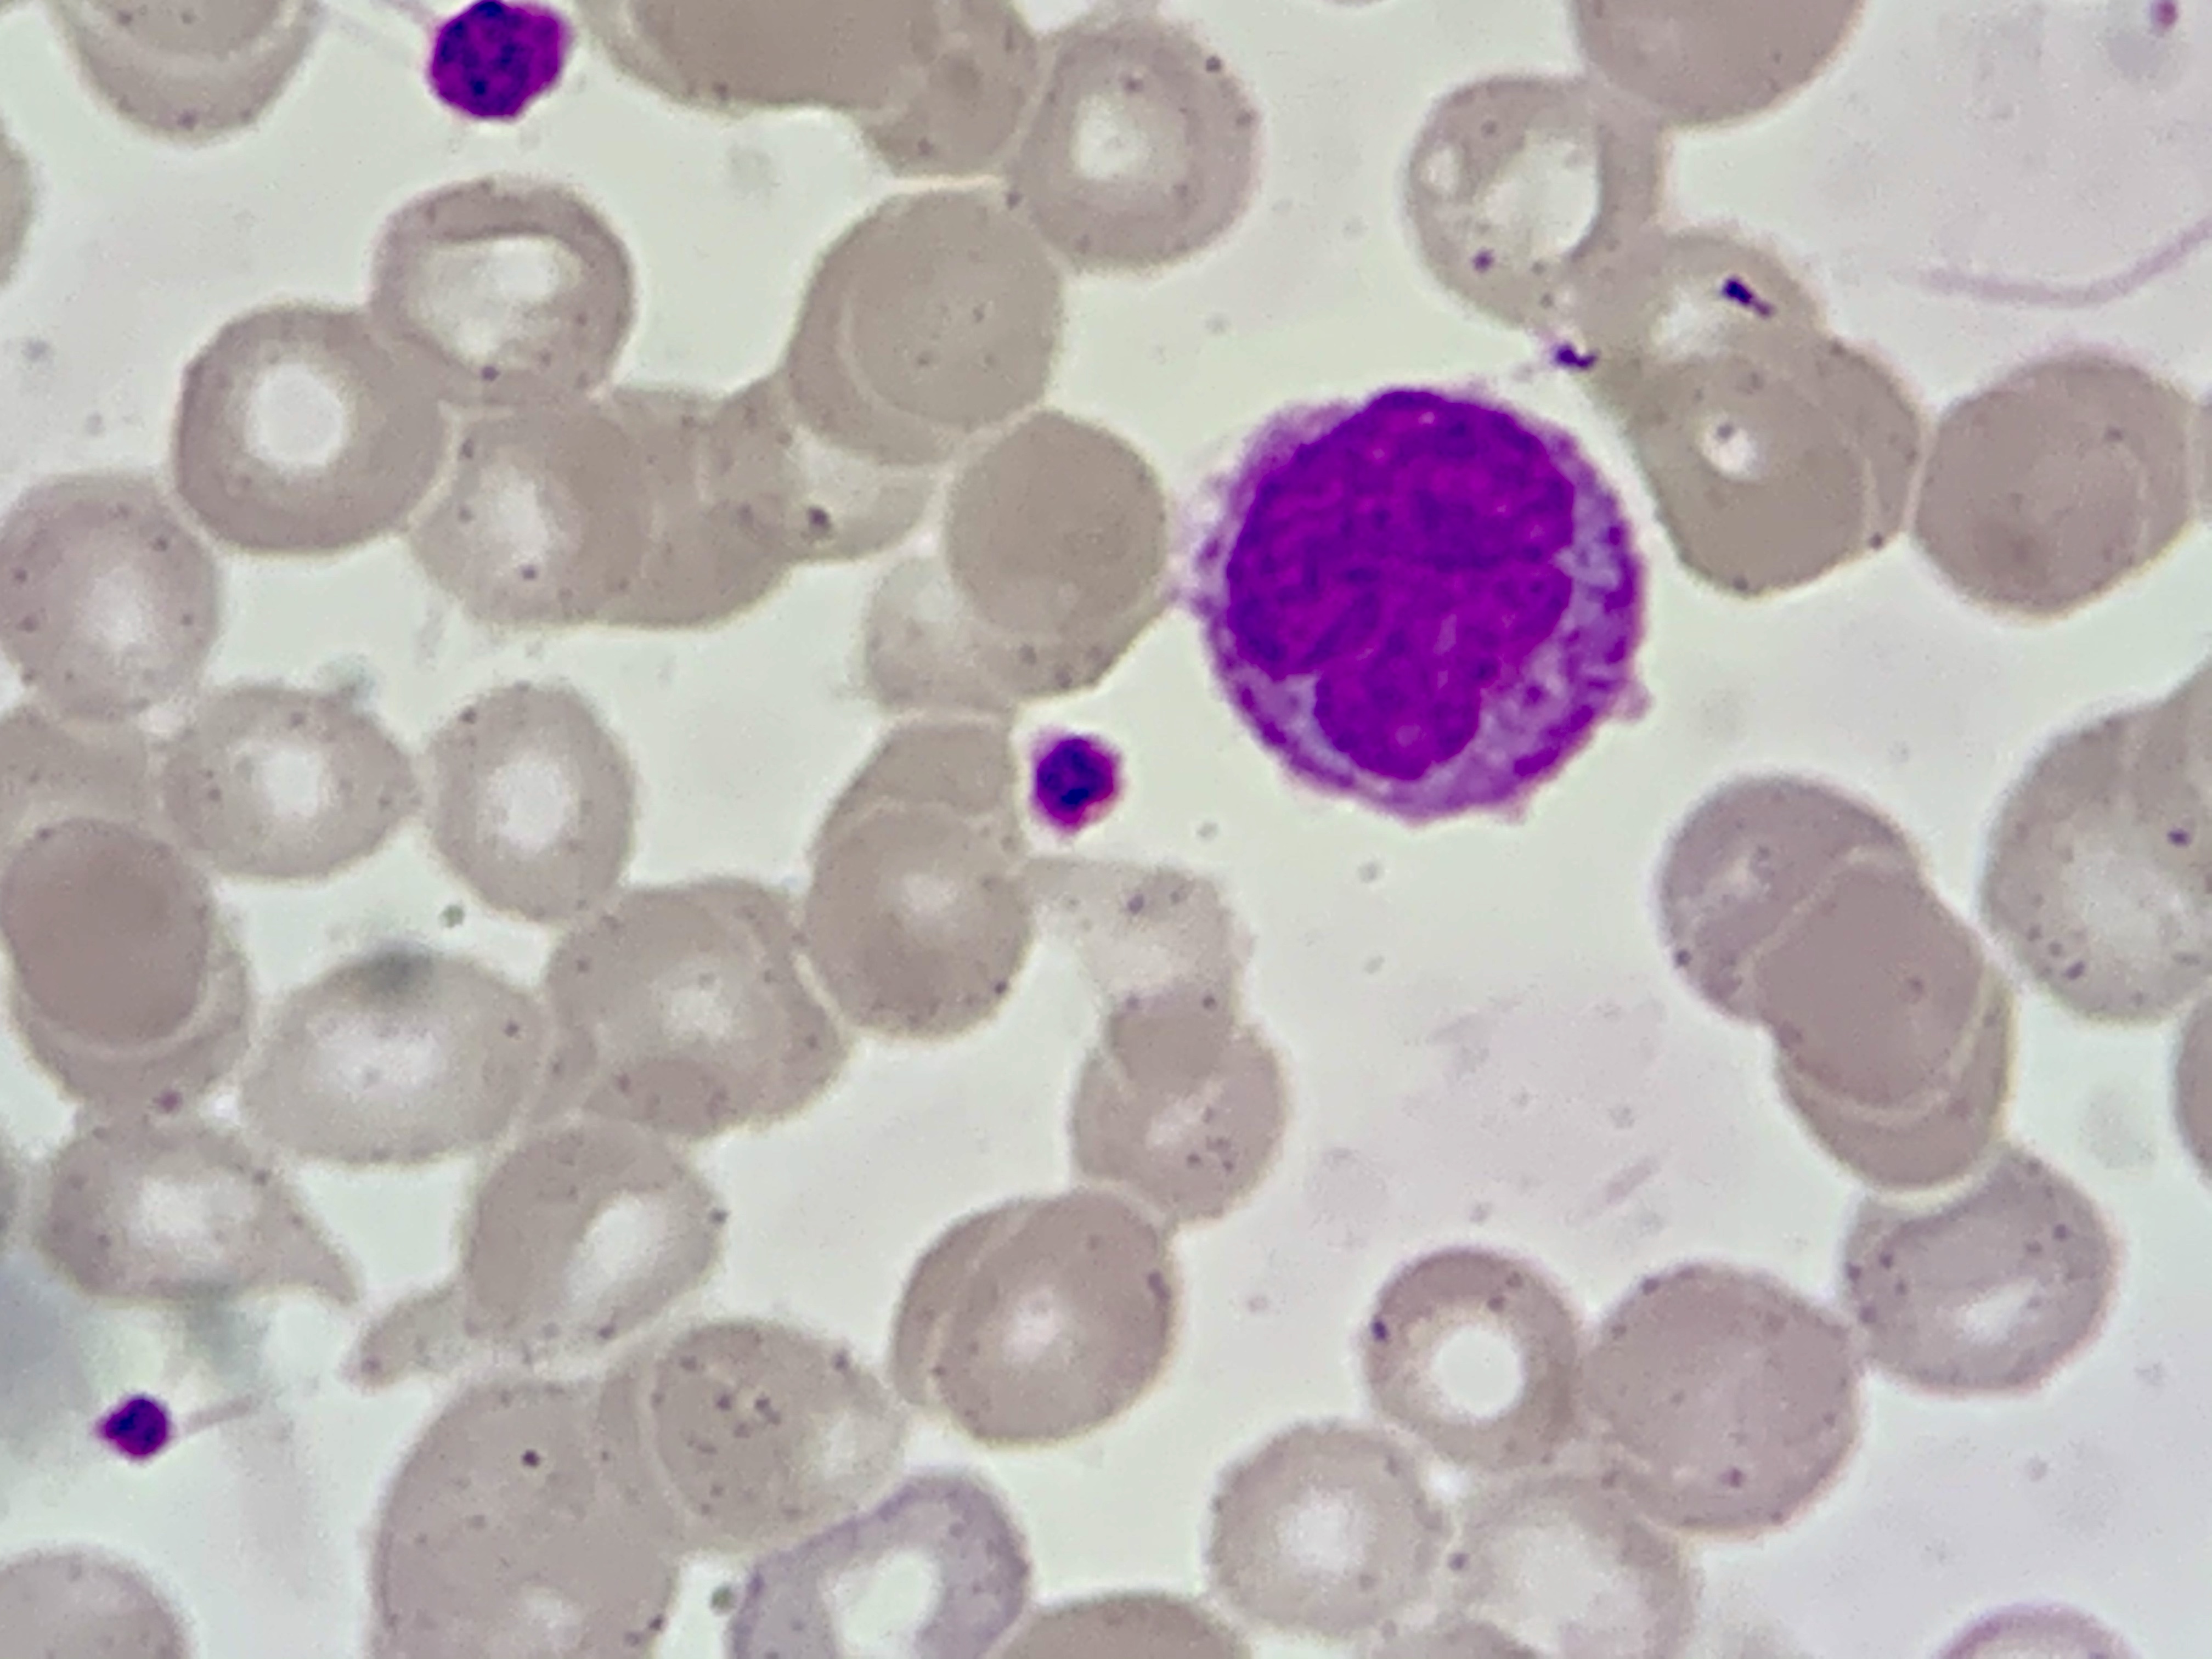
Cell type: MONOCYTES